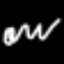
Label: squiggle